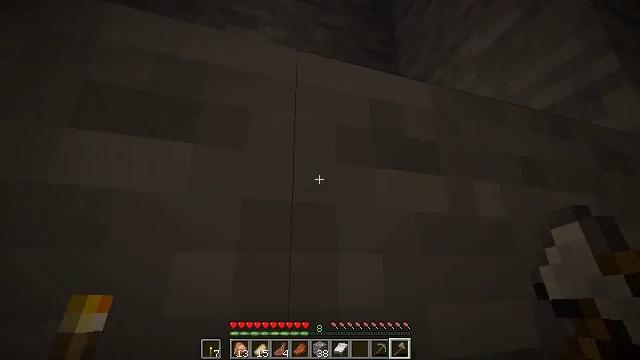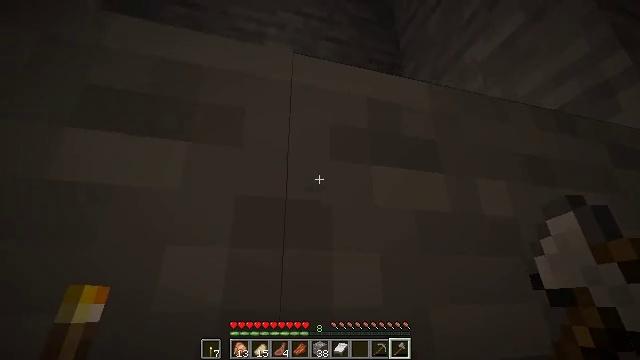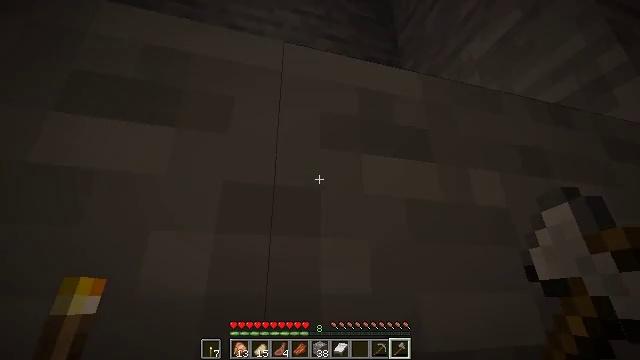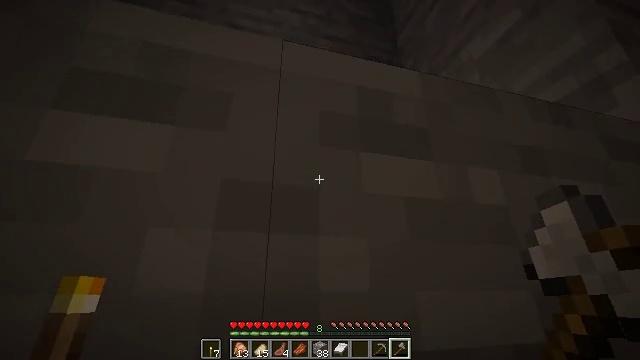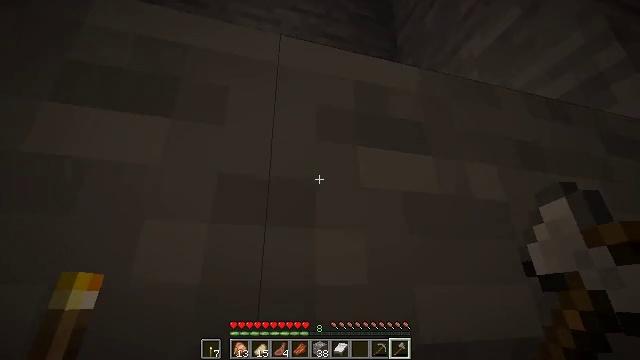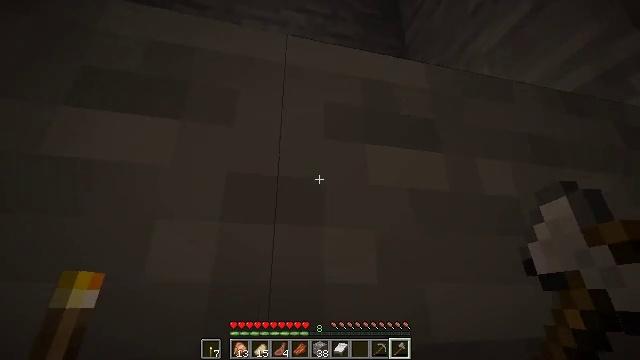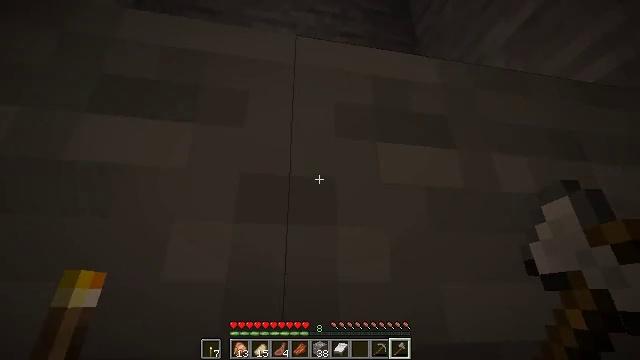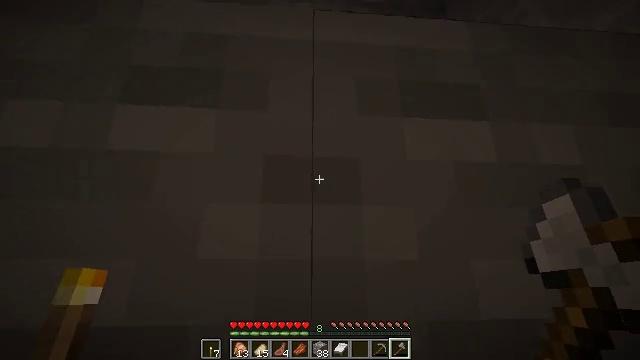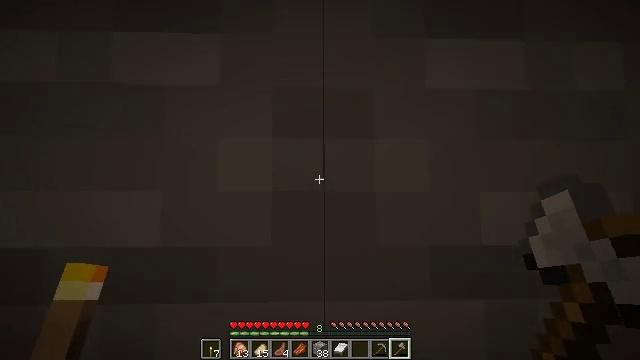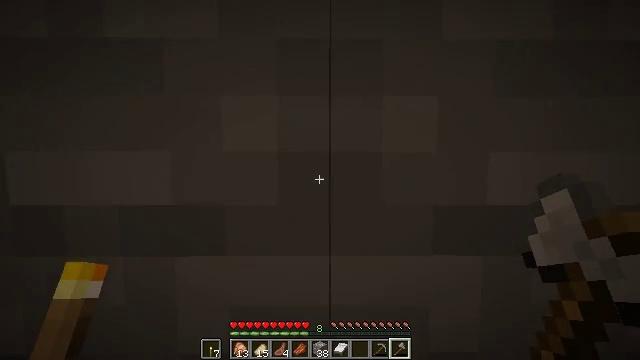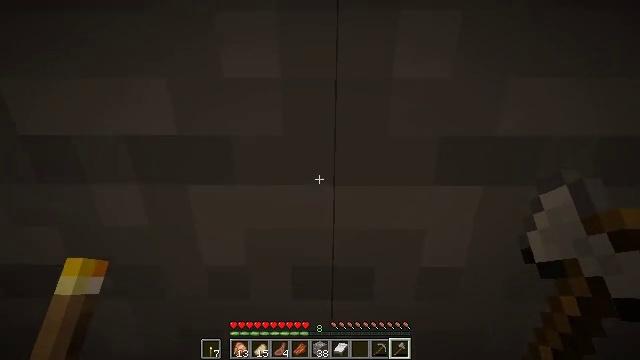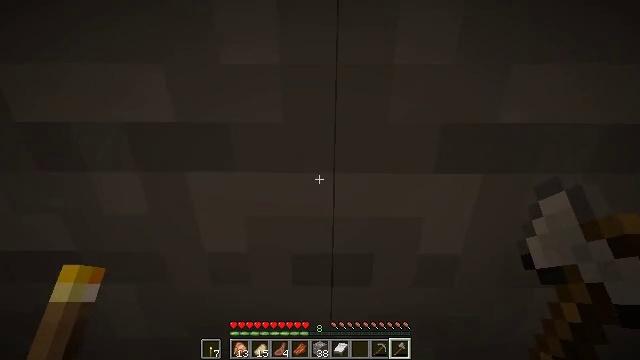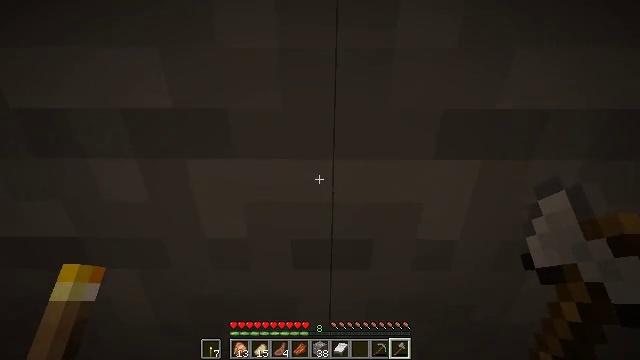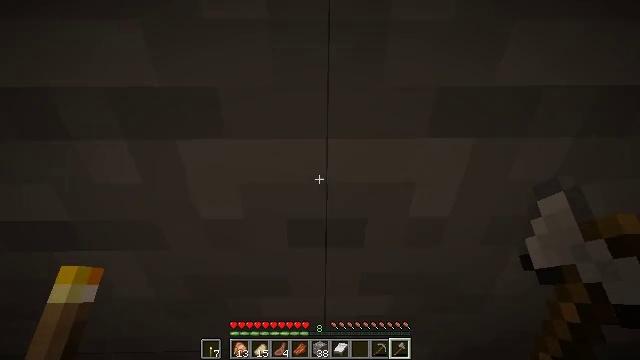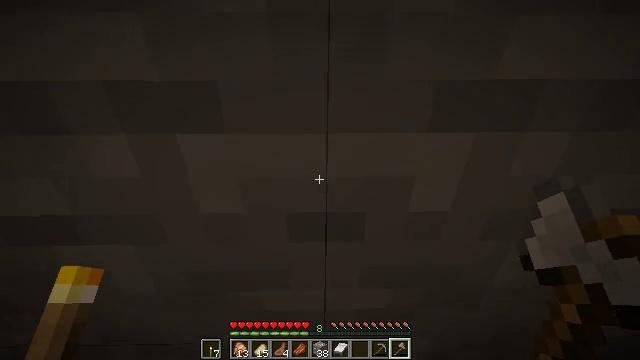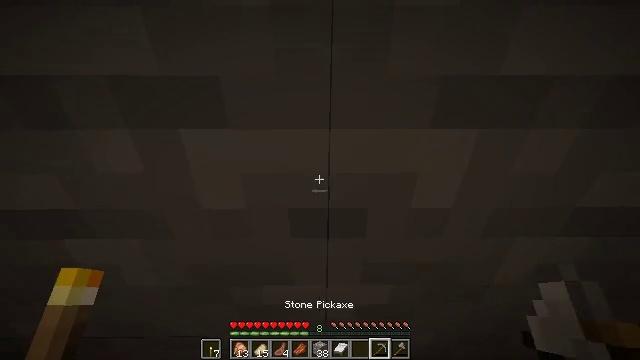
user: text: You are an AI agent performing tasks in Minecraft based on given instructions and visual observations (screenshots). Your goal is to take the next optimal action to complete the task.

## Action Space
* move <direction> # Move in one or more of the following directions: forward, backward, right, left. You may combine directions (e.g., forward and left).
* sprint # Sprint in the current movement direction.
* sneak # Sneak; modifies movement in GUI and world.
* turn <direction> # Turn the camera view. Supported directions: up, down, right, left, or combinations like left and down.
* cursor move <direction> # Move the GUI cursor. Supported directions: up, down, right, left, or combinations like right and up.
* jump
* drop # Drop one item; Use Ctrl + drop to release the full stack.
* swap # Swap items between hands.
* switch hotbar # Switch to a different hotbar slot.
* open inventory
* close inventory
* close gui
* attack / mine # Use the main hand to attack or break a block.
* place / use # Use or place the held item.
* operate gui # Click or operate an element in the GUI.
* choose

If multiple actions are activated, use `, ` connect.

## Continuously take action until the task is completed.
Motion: motion action
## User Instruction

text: Remove a cooked mutton from the inventory.
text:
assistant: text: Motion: turn left and up
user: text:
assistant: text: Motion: no_op
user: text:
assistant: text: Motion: no_op
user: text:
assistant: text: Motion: no_op
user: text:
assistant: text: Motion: turn left
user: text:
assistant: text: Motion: turn left
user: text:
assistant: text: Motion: turn left and down
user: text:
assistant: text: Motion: turn left and down
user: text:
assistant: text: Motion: turn left and down
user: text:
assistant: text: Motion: turn left and down
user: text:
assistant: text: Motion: turn down
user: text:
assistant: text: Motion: turn down
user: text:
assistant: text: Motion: turn right and down
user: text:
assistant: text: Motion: turn down
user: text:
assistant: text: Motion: no_op
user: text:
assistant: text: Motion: no_op
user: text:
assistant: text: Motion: no_op
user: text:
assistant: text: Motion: no_op
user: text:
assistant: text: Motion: no_op
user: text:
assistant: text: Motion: no_op
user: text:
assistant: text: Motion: no_op
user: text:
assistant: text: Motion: no_op
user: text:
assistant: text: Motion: no_op
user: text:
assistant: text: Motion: turn down
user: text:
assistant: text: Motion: turn left and down
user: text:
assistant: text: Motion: turn left and down
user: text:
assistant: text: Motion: turn left and down
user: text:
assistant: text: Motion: no_op
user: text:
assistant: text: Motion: no_op
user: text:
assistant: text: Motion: no_op